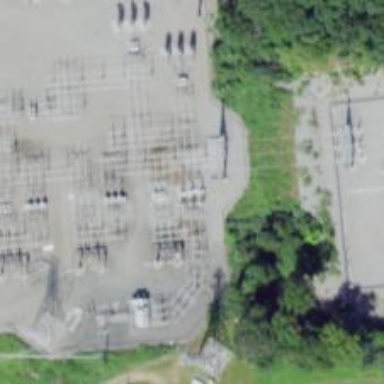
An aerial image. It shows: Switch for power supply.